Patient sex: F
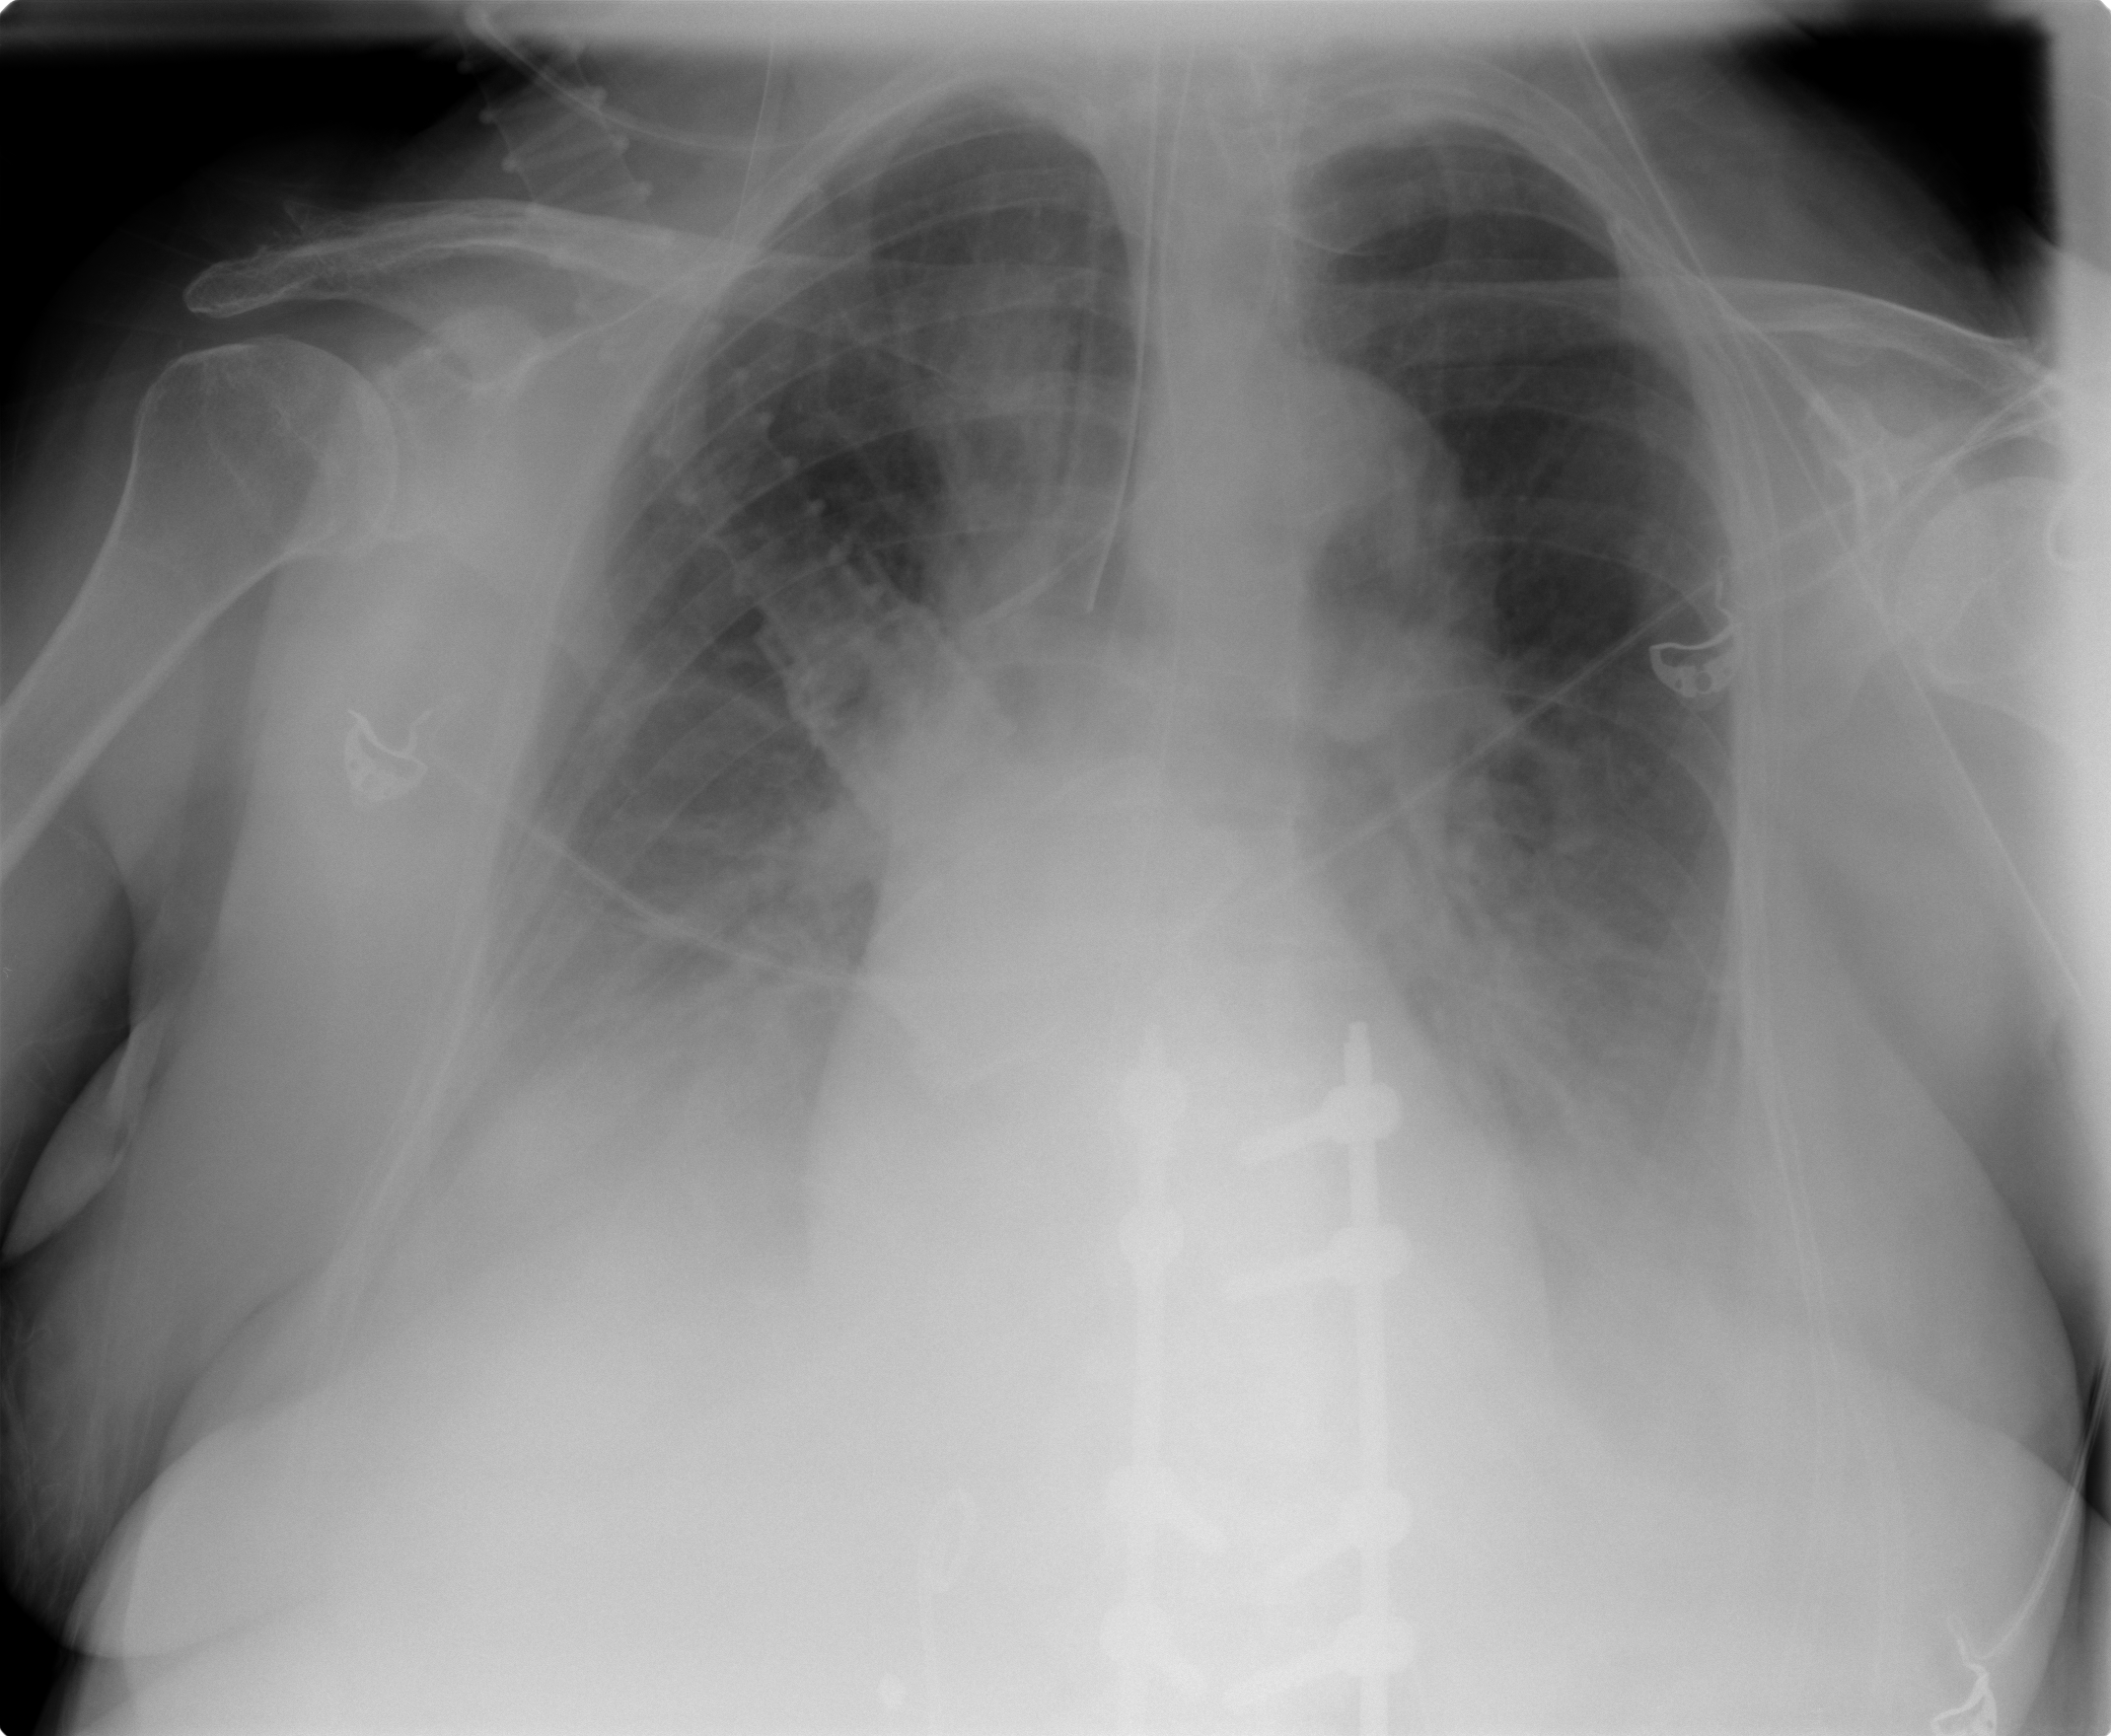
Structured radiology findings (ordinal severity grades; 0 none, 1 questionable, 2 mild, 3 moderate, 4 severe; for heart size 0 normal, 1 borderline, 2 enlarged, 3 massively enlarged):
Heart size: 0
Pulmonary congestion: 2
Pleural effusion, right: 2
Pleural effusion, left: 2
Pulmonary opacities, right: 3
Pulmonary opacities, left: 3
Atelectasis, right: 2
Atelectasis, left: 2